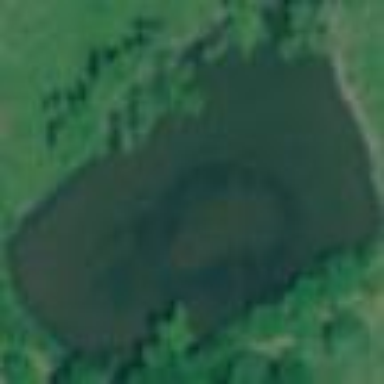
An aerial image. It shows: Pond with natural water.